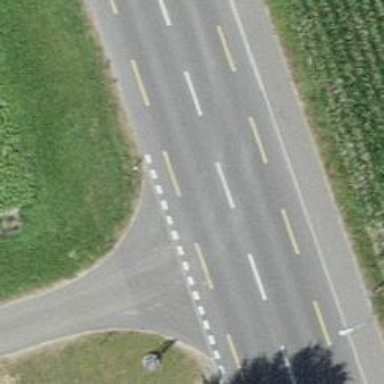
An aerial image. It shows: Primary highway with dedicated lane for cyclists.